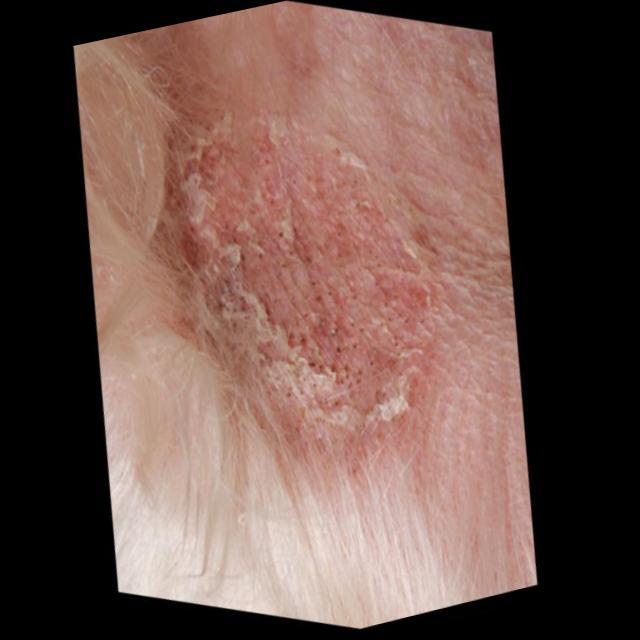
Canine ringworm (Dermatophytosis) — fungal infection caused by Microsporum or Trichophyton. Presents with circular alopecia, scaling, crusting, and broken hairs.